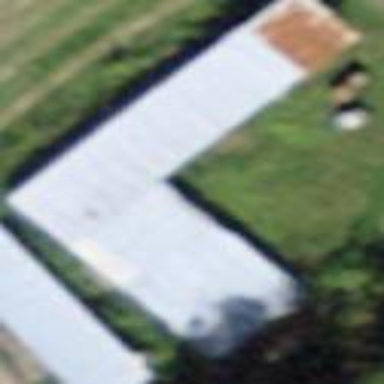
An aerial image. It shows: View of roof of building.